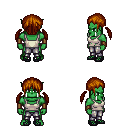
a pixel art fantasy rpg character, male body template, orc, green skin, white pirate shirt, metal pants, brunette twin-tailed hairstyle, leather bracers, ghillies, four views (front, back, left, right), 2x2 character sprite sheet, small pixel art, hard edges, no anti-aliasing